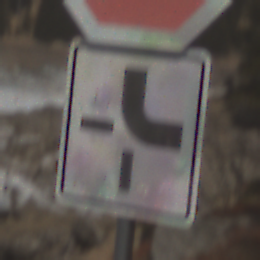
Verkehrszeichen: VerlaufVorfahrtsstrasse4
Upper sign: Stop
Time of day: Midday
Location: Outdoor (Nature)
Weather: PartlyCloudy
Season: NotSpecified
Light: Natural